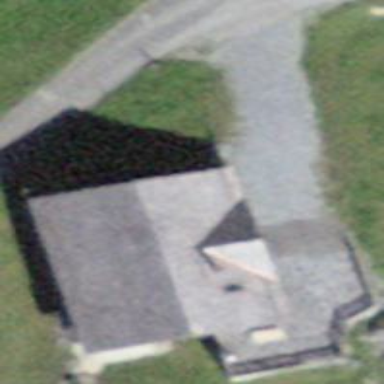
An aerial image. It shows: Cabin.